The image is an STFT spectrogram (time versus frequency) of a rolling-element bearing's vibration signal. Diagnose the bearing from this image, choosing from: normal, inner_race, outer_race, ball.
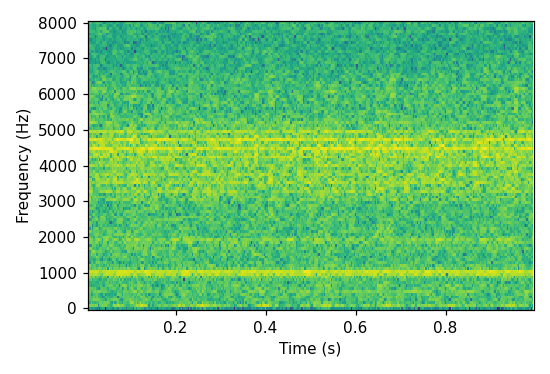
Answer: outer_race